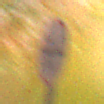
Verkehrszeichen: MautflichtigeStrecke
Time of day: Night
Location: Outdoor (Nature)
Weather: Clear
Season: NotSpecified
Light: Natural